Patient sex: M
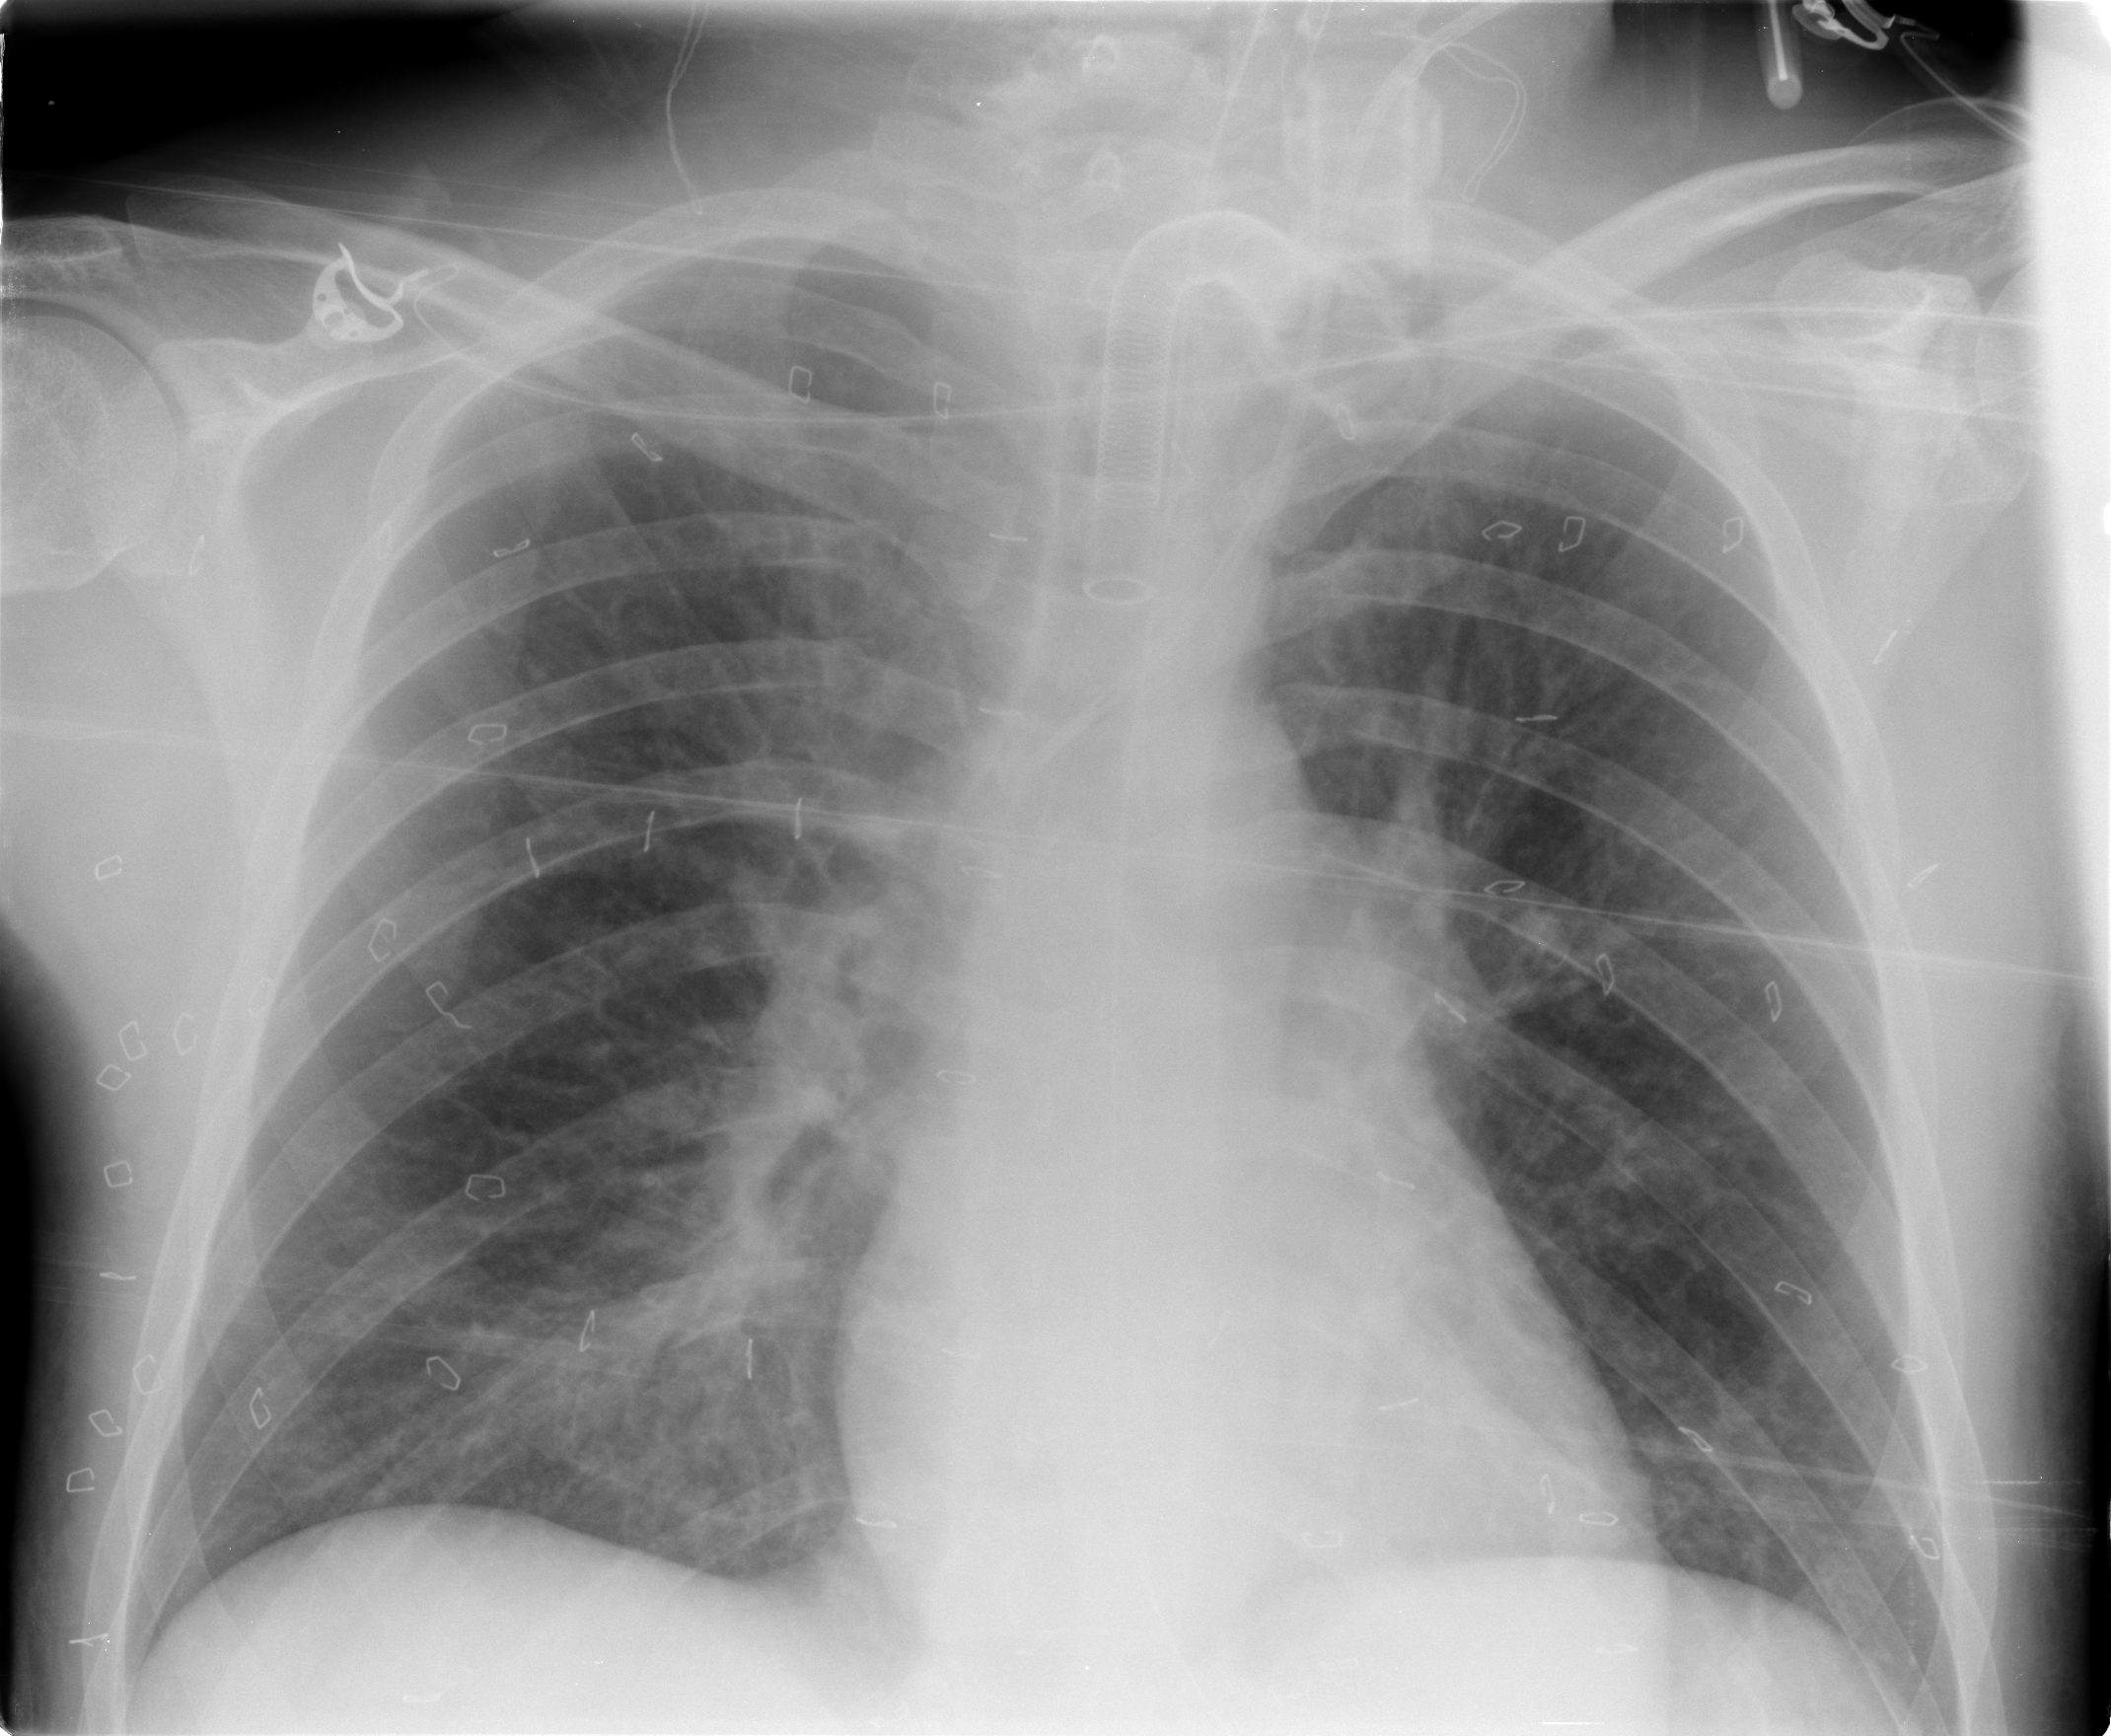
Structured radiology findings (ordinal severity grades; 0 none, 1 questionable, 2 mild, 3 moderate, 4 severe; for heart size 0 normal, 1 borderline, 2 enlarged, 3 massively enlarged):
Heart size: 0
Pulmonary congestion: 0
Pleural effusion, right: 0
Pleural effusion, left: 0
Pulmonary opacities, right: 2
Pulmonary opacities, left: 0
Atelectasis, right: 2
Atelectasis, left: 0